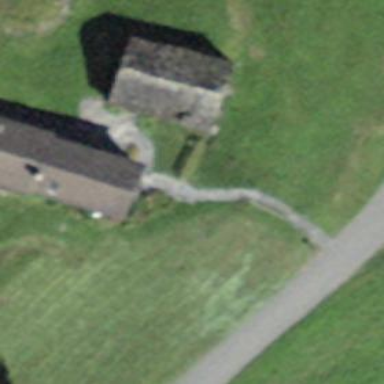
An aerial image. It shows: Hut.